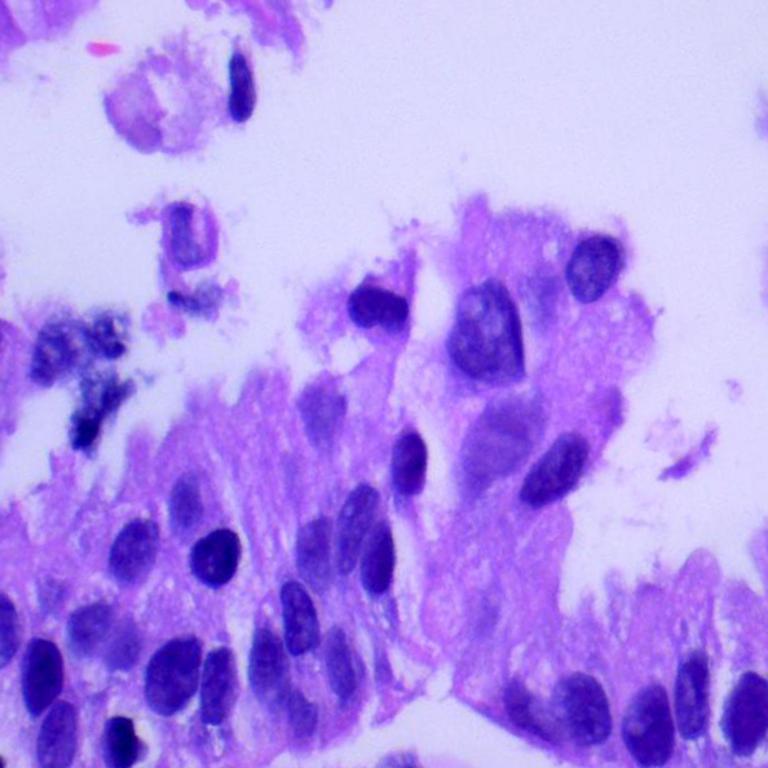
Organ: lung
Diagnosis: adenocarcinomas